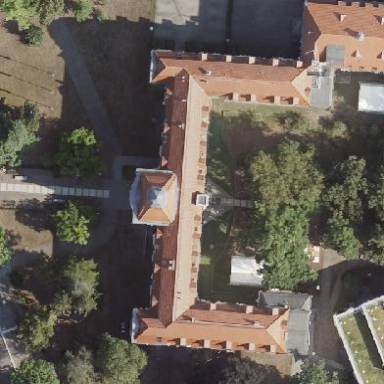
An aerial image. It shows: Hospital building.